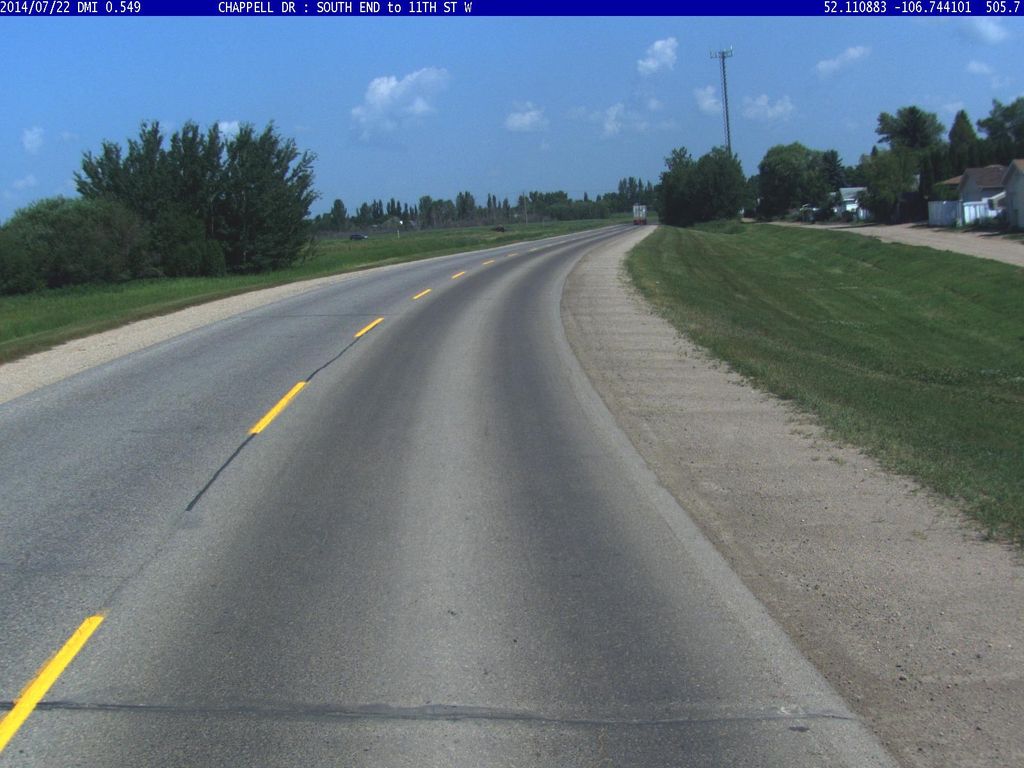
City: saskatoon